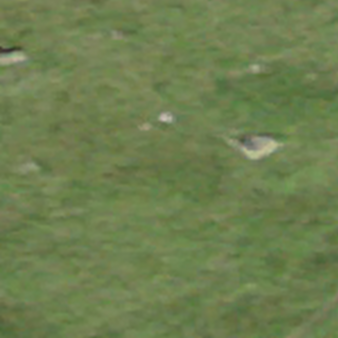
Label: other